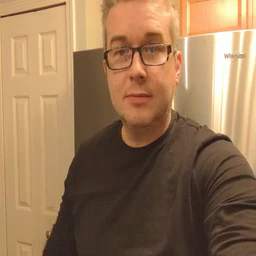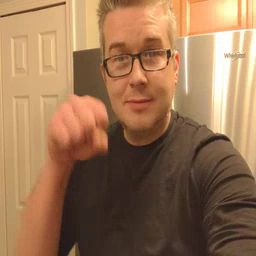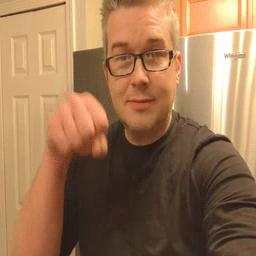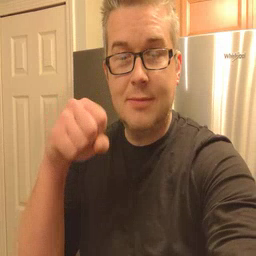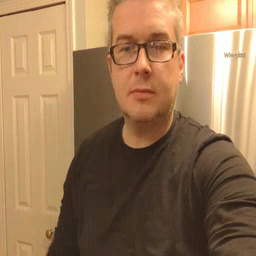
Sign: yes